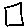
Label: square